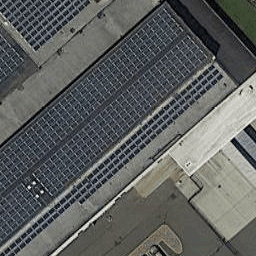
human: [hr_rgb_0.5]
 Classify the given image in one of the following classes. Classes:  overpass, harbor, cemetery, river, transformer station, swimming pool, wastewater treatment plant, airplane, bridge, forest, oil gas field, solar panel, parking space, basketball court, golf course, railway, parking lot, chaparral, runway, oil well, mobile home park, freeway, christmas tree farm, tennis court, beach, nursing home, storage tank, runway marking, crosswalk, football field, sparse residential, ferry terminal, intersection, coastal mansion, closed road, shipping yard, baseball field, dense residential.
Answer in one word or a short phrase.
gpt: solar panel